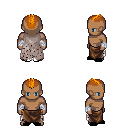
a pixel art fantasy rpg character, male body template, human, dark skin, gray tattered cape, robe skirt, dark blonde short mohawk hairstyle, white cloth bandages, black slippers, four views (front, back, left, right), 2x2 character sprite sheet, small pixel art, hard edges, no anti-aliasing